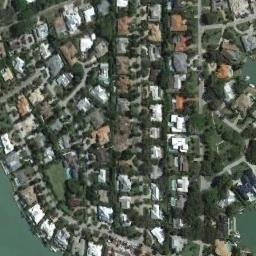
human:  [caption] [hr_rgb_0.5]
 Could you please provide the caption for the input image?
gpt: A dense residential area has lots of trees and houses arranged neatly is next to the lake .

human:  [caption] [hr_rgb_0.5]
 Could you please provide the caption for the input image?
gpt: The dense residential is on the grass next to the water .

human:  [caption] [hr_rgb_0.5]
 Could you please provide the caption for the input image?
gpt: The residential area is very green .

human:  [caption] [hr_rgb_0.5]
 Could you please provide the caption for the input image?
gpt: There are many roads and neatly arranged houses and trees and large lawns in densely populated areas .

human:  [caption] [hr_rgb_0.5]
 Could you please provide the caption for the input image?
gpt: There are many buildings with green trees around on dense residential area .